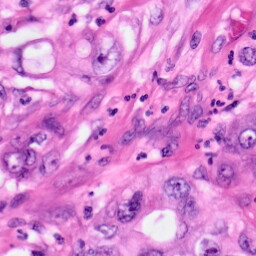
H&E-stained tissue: Pancreatic